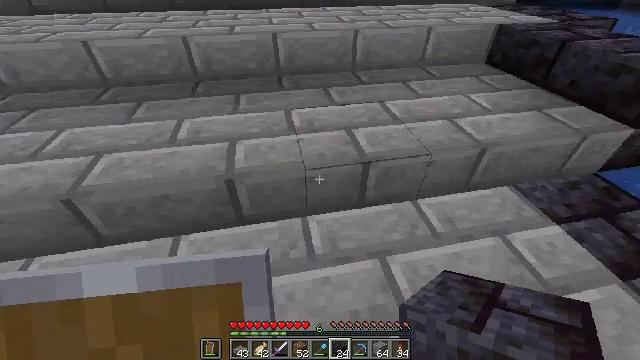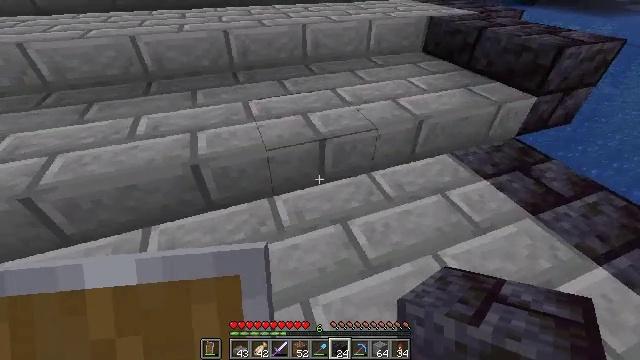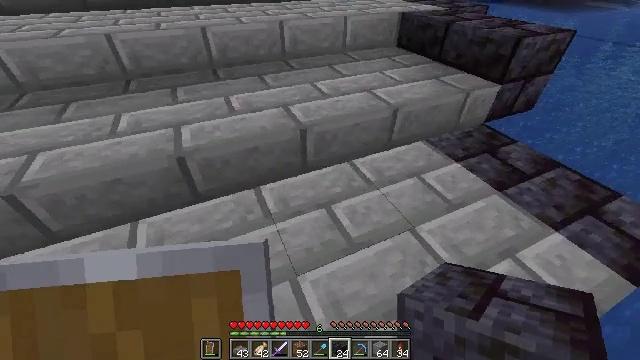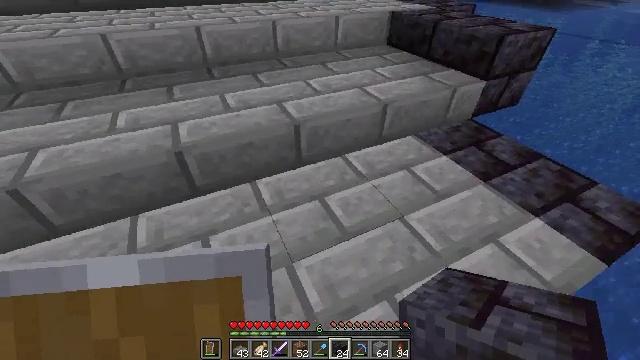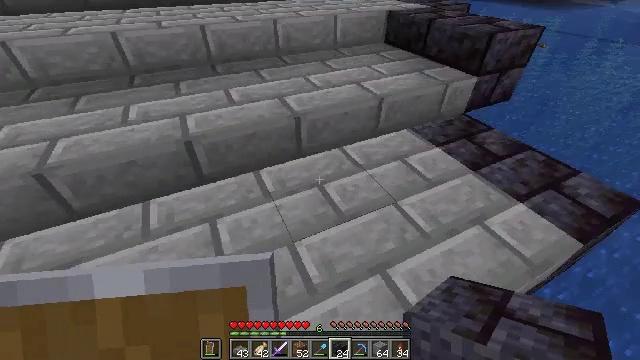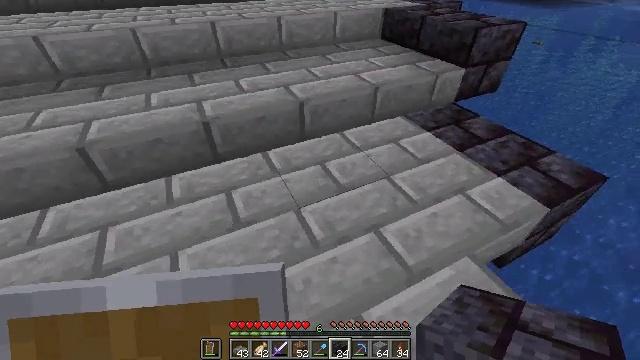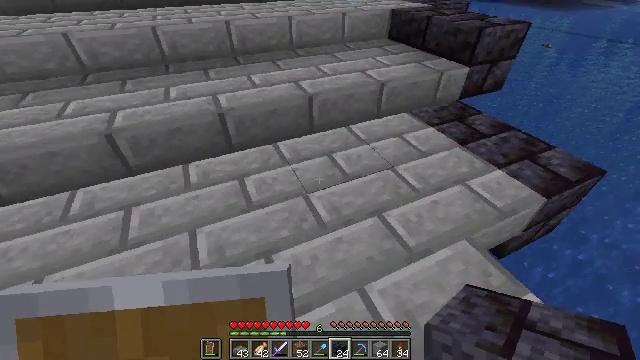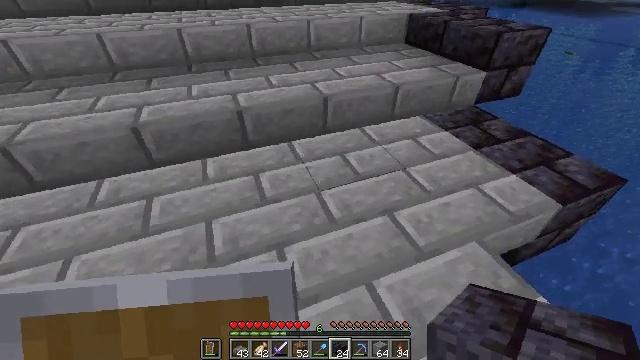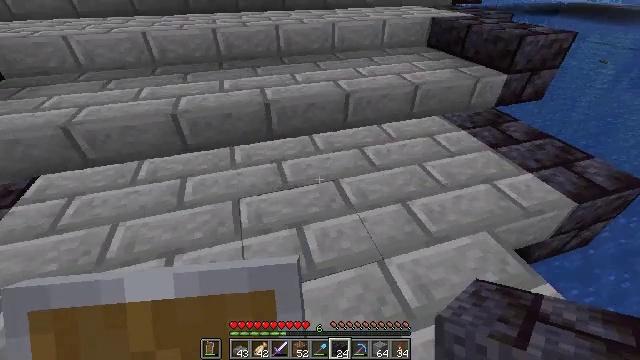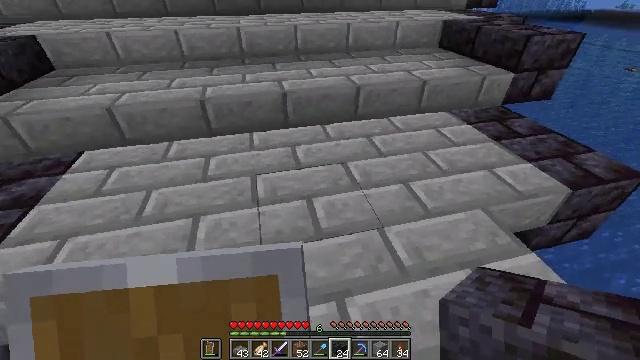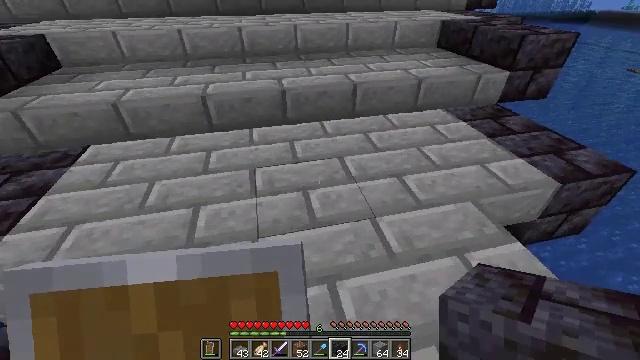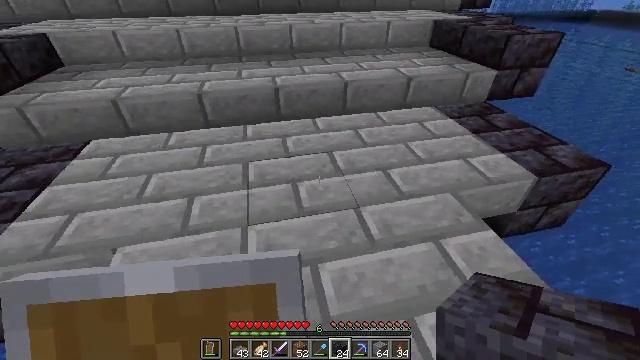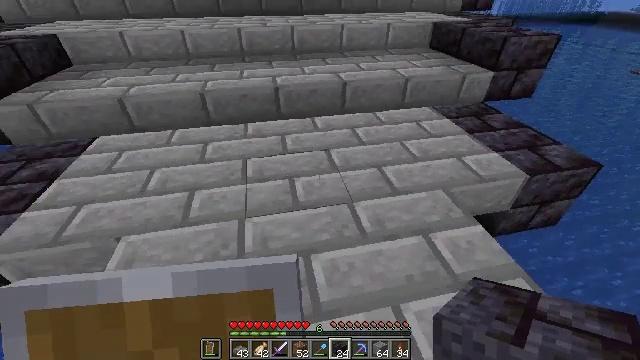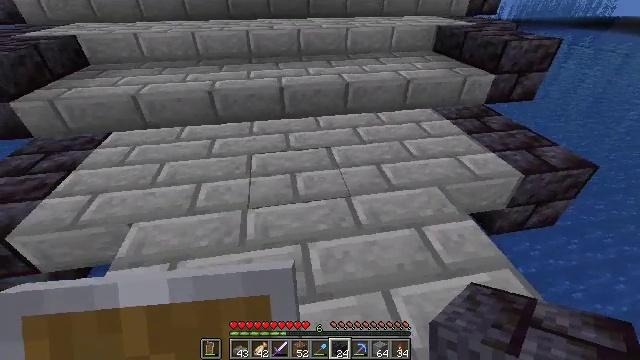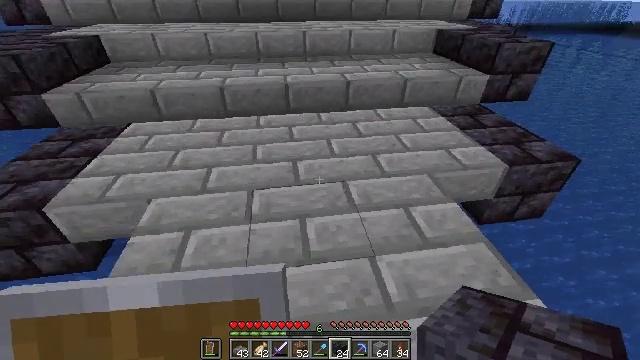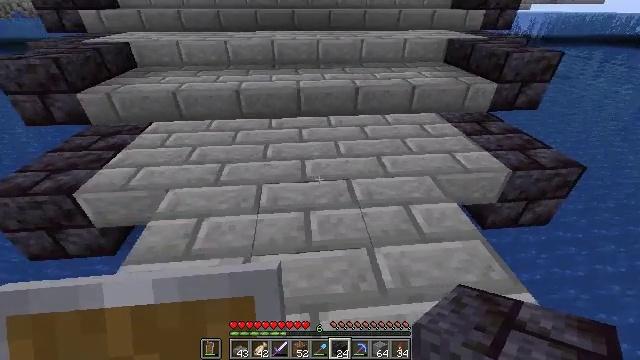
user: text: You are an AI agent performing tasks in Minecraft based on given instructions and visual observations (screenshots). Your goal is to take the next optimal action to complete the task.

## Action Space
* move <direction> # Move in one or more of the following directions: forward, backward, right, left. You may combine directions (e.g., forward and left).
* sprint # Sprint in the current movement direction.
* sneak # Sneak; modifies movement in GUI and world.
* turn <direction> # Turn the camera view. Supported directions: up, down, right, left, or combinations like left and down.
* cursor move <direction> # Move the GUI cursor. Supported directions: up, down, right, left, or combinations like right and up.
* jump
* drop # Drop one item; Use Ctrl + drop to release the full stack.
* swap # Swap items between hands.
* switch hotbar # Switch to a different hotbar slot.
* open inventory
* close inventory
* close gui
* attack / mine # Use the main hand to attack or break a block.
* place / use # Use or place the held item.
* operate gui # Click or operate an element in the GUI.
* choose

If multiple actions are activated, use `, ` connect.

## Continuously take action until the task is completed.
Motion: motion action
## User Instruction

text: Use stones to craft a stone slab at the crafting table.
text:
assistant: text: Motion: move back, turn right
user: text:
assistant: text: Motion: move back, turn right
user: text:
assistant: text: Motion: move back, turn right
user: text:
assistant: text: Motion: move back
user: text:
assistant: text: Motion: move back
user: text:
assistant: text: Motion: move back, turn left
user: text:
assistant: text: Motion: move back, turn left
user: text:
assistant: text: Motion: move back, turn left
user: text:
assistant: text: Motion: move back and move right, turn left
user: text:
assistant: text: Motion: move back and move right
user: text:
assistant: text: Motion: move back and move right
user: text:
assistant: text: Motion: move back
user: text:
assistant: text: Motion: move back, turn left
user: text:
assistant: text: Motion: move back, turn left
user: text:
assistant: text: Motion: move back and move right, turn left and up
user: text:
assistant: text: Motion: move back and move right, turn left and up
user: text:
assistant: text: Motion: move back and move right, turn left and up
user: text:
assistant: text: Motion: move back, turn up
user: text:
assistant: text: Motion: move back, turn up
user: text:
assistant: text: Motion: move back
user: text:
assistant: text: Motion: move back
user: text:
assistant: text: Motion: move back
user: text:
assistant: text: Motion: move back
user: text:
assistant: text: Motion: move back
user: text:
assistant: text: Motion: move back
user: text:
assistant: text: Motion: move back
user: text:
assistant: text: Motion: move back
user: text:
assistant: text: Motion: move back
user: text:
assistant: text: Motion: move back
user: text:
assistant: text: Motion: move back